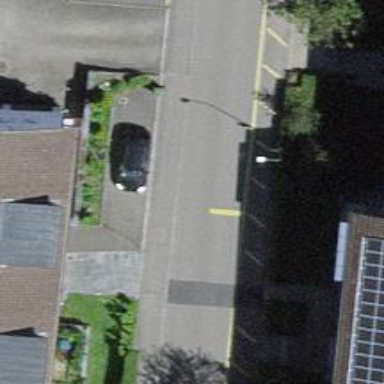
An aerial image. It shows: Public transport stop position.